Question: Hello friends I am having following table structure of
quote Table

I want to access all similar quotes (which have same author_id and category_id) for a particular _id(quoteId)
Similar quotes means all columns of all those rows of this table of same category_id and same author_id. Two quotes can be considered as similar if their authors are same and category are same.
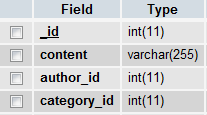
Answer: Same author ID and category ID?
'''
SELECT 'related_quote'.*
FROM 'quote' AS 'main_quote'
LEFT JOIN 'quote' AS 'related_quote' USING('author_id', 'category_id')
WHERE 'main_quote'.'_id' = QUOTE_ID
'''
This will get you the original quote (ie. QUOTE_ID), and all related to it.
'''
mysql> SELECT 'related_quote'.*
-> FROM 'quote' AS 'main_quote'
-> LEFT JOIN 'quote' AS 'related_quote' USING('author_id', 'category_id')
-> WHERE 'main_quote'.'_id' = 1;
+------+----------------+-----------+-------------+
| _id | content | author_id | category_id |
+------+----------------+-----------+-------------+
| 1 | test | 1 | 1 |
| 2 | test related | 1 | 1 |
| 3 | test related 2 | 1 | 1 |
+------+----------------+-----------+-------------+
3 rows in set (0.01 sec)
'''
You can remove the QUOTE_ID from the resultset by simply adding
'''
AND 'related_quote'.'_id' != QUOTE_ID
'''
to the end of the query.